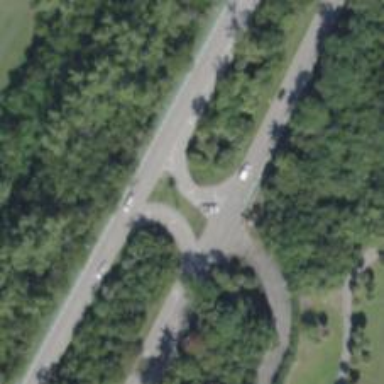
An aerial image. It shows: Asphalt road with primary link designation.